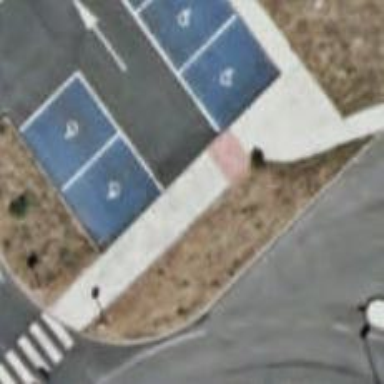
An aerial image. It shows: Sidewalk.